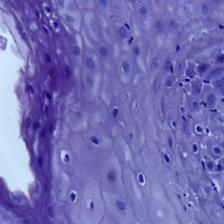
Diagnosis: Normal